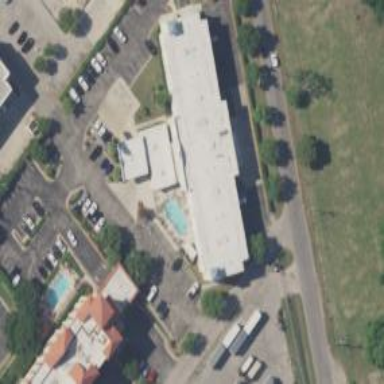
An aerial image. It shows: Building that is motel.